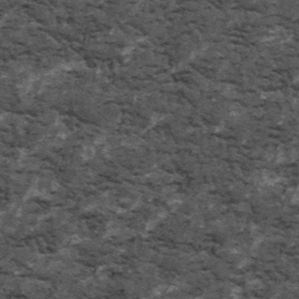
Label: frost